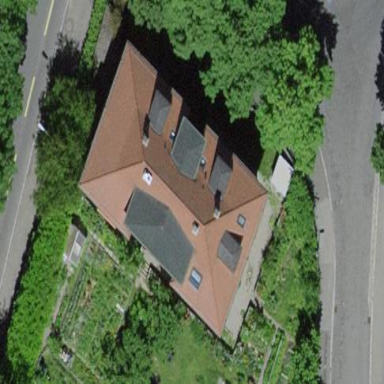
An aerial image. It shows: Building with hipped roof.